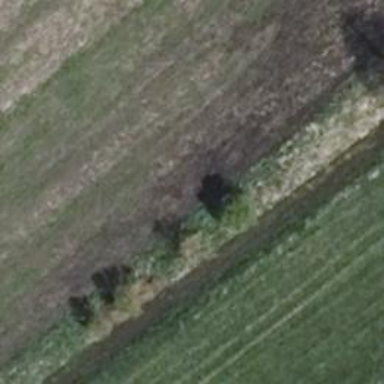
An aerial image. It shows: Row of deciduous broadleaved trees.